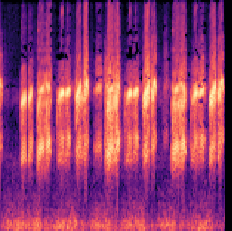
Sound class: Frog